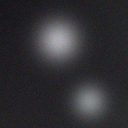
Screen state: off